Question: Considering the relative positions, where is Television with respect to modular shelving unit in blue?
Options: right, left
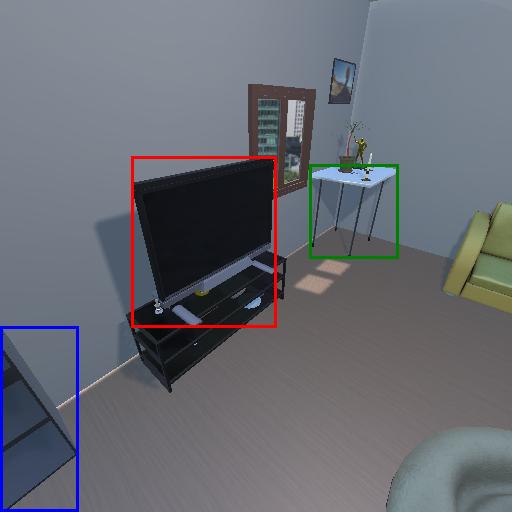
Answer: right